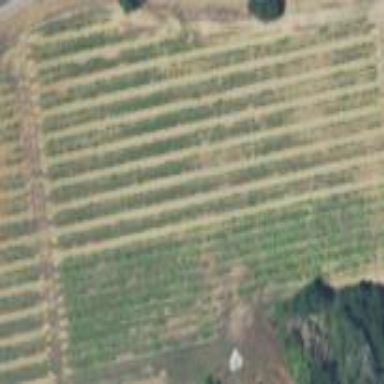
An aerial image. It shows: Vineyard growing grapes.